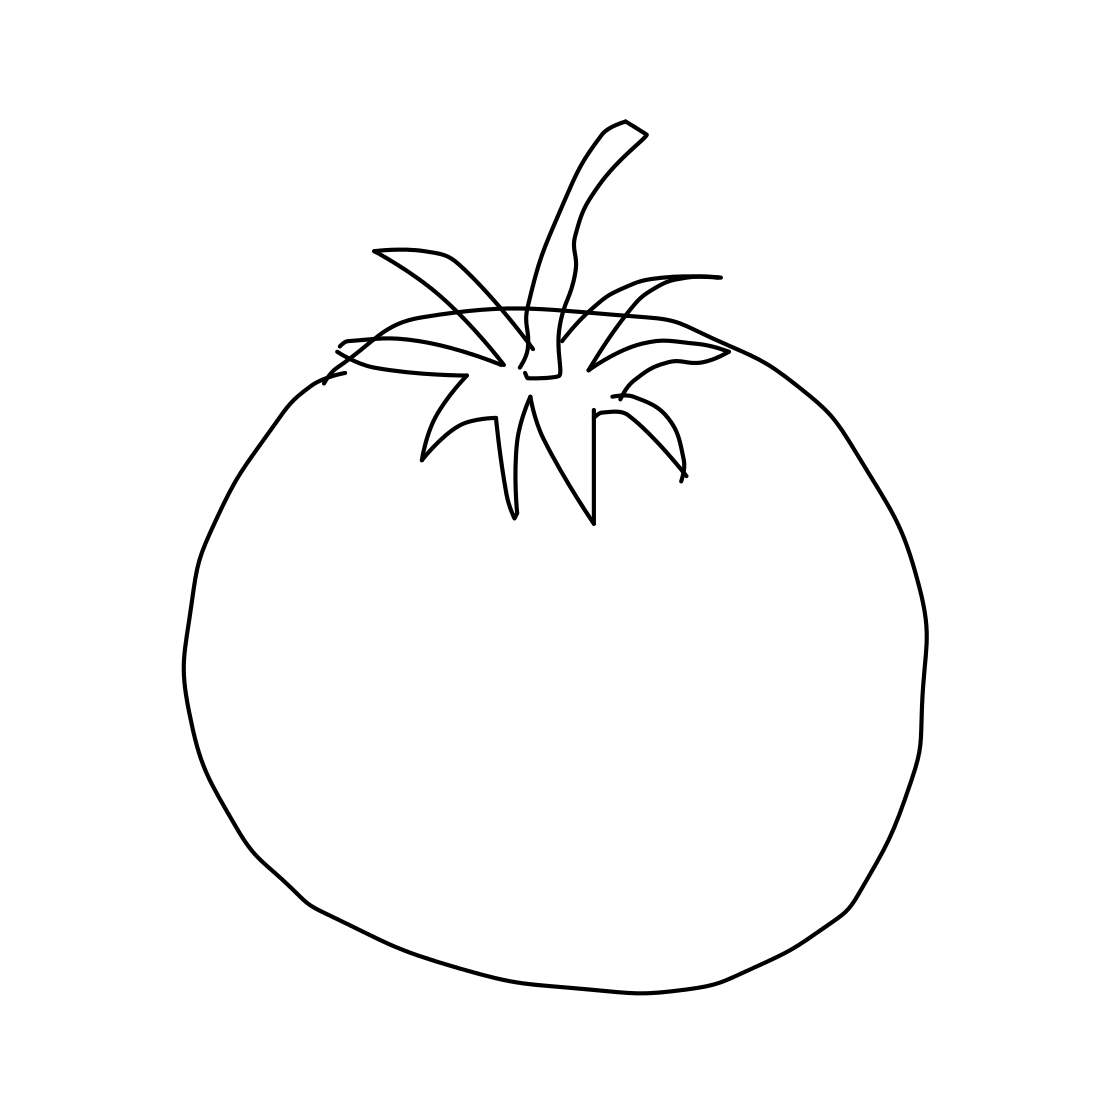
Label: tomato